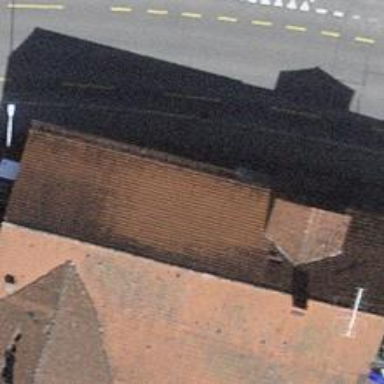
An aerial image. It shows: Restaurant.